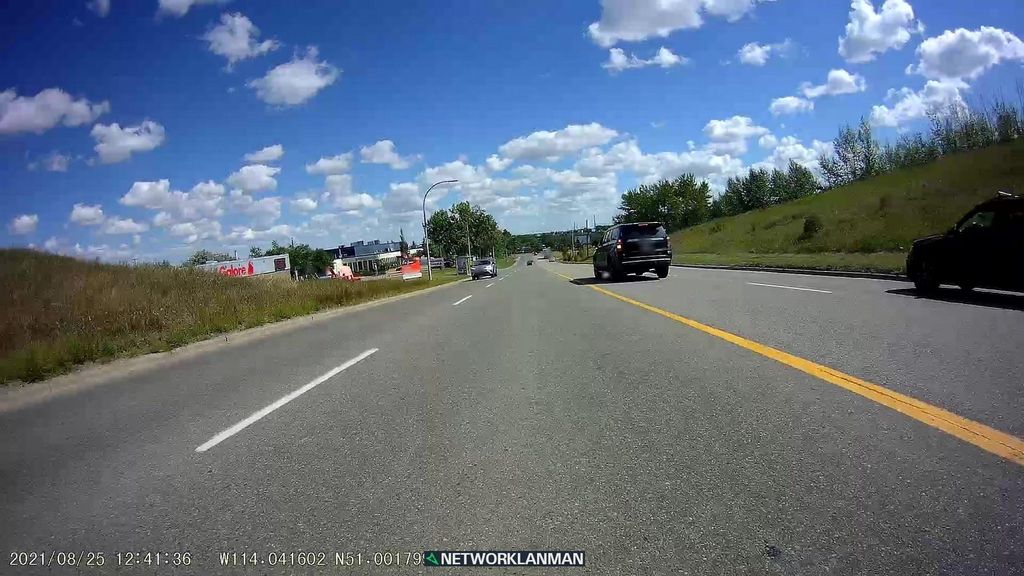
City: calgary